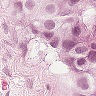
Metastatic tissue present: yes